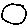
Label: circle